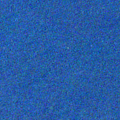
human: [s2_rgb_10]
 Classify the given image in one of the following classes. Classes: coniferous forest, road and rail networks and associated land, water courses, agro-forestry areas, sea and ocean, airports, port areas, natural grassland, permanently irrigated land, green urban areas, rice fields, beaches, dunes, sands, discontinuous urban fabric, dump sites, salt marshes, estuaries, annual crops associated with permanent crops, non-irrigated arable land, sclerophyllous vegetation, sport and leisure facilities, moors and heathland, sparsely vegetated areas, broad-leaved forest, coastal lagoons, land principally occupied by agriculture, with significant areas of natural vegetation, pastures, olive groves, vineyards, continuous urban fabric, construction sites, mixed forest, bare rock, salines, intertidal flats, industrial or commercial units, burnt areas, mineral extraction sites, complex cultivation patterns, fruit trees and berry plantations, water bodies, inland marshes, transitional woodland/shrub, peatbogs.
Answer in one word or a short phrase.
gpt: sea and ocean